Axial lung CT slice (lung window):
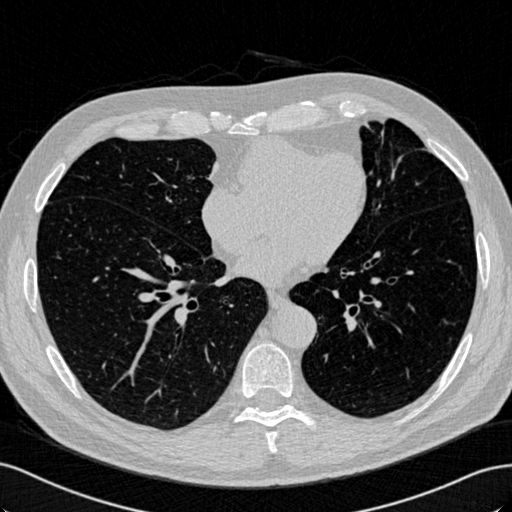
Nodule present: no